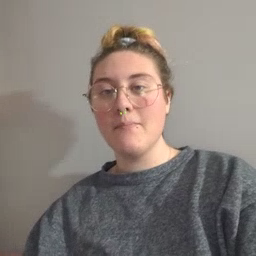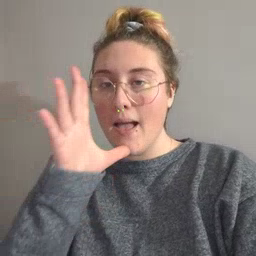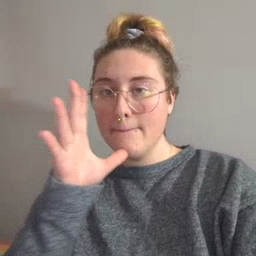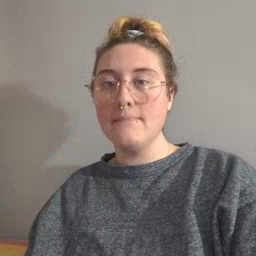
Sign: mom